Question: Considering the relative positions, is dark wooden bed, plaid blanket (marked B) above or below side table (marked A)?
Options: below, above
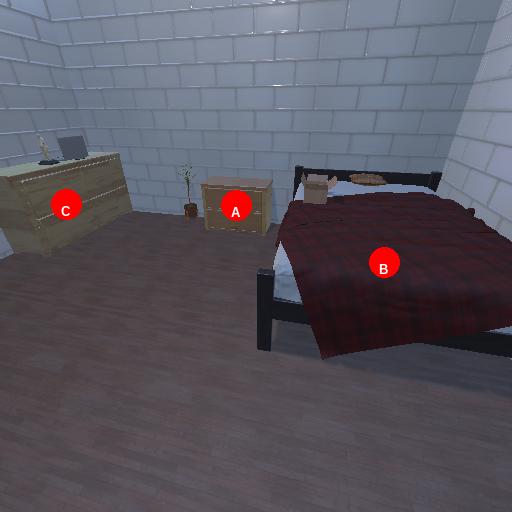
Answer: below